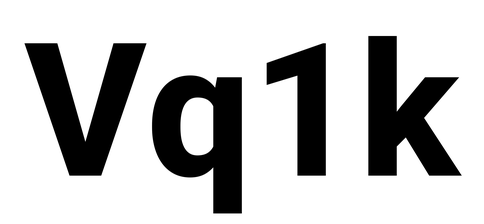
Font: Roboto_ExtraBold